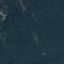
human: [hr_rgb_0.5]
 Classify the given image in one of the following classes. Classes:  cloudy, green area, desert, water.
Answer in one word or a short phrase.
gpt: green area